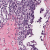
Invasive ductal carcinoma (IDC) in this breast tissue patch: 0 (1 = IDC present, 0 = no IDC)